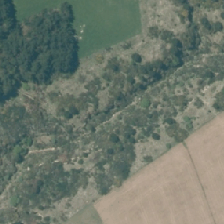
Land cover: low_producing_grassland